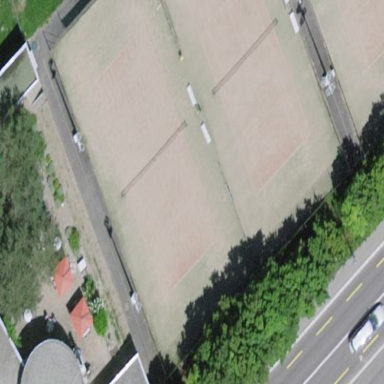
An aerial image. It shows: Tennis court on the leisure land pitch.